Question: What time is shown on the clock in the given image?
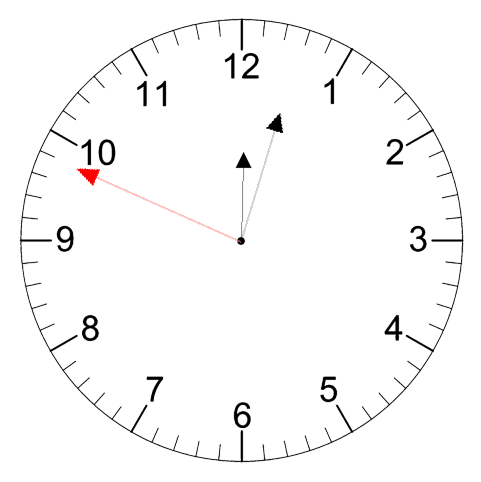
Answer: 12:02:49